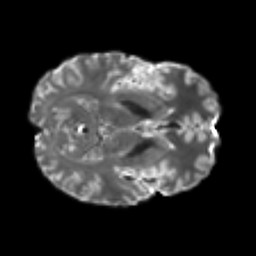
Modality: T2w
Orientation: axial
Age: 18
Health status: ill
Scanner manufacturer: philips
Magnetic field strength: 3 T
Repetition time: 9 s
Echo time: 0.127 s